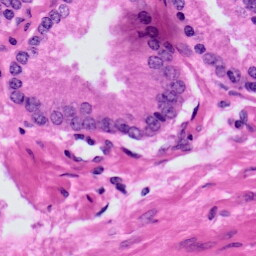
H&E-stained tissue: Prostate